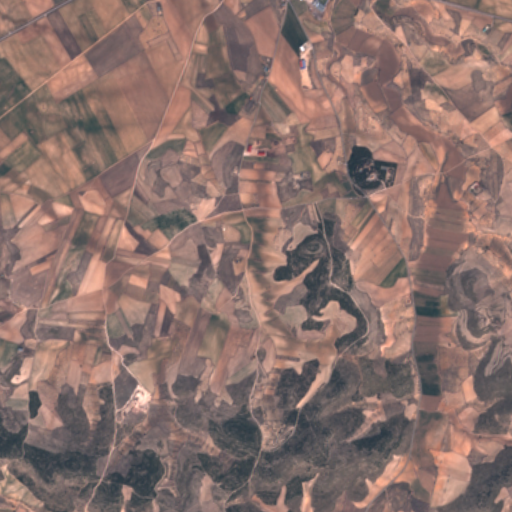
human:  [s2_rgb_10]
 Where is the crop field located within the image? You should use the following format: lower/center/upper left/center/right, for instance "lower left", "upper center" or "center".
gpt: The crop field is located in the upper center of the image.
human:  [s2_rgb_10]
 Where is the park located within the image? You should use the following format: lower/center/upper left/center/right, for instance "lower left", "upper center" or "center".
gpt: The park is located in the upper right of the image.
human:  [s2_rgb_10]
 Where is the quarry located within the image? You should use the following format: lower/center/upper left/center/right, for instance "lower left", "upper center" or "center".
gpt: The quarry is located in the lower left of the image.
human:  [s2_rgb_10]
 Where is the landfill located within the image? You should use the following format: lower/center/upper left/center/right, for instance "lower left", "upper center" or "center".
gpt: There is no landfill in the image.